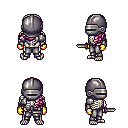
a pixel art fantasy rpg character, male body template, skeleton, steel arm armor, metal pants, pink left-swept hairstyle, metal helm, gold gloves, dagger, four views (front, back, left, right), 2x2 character sprite sheet, small pixel art, hard edges, no anti-aliasing